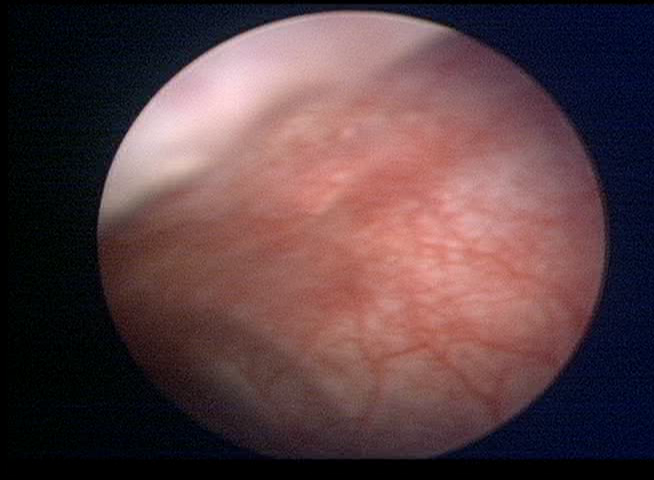
Modality: WLC
Class: Normal mucosa
Bladder cancer association: No